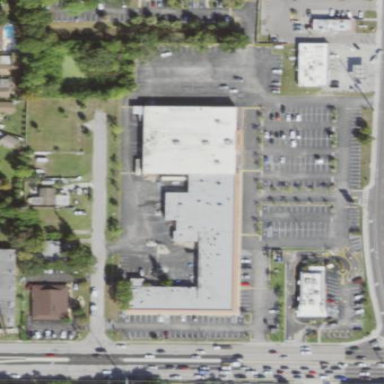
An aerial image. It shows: Retail building.